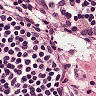
Metastatic tissue present: no